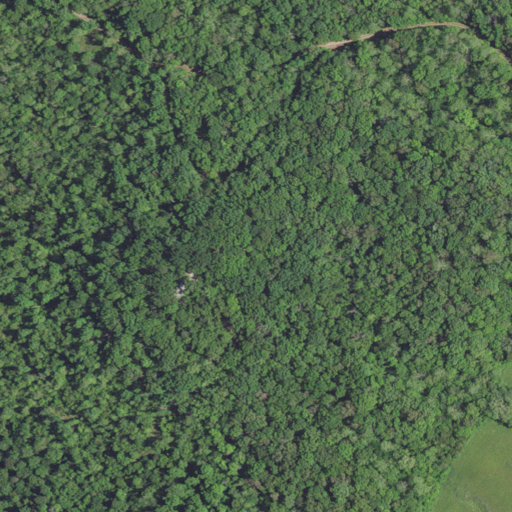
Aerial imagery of mountain in Kentucky named Bald Knob containing deciduous forest, open development, and pasture